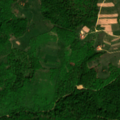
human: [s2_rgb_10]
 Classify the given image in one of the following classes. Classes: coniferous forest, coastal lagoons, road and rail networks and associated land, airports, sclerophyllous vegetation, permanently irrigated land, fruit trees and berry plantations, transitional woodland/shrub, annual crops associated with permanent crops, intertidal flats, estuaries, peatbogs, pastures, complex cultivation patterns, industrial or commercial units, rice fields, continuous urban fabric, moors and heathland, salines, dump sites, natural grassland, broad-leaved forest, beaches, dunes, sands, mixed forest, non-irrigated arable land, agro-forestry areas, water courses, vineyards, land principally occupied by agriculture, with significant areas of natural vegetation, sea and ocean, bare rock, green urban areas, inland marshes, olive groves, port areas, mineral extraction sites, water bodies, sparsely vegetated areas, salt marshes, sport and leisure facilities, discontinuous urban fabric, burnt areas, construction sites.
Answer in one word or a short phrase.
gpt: complex cultivation patterns, broad-leaved forest